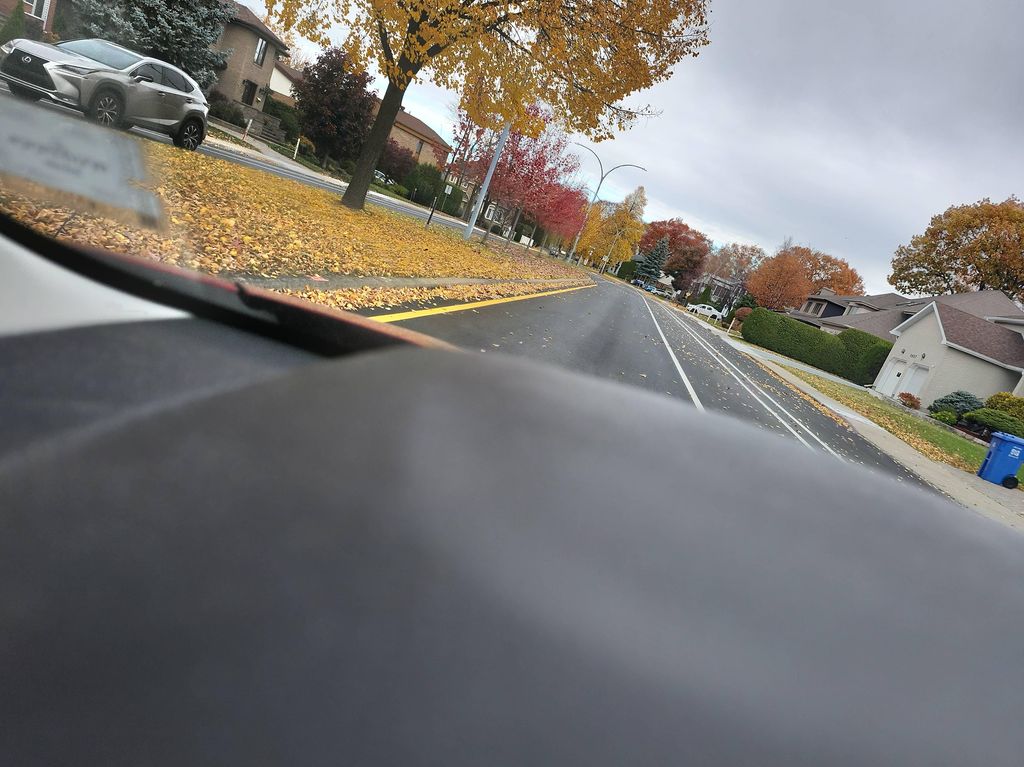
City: montreal